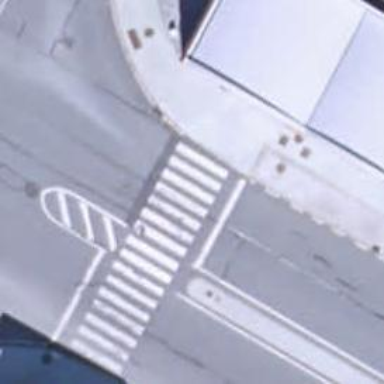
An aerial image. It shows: Marked road crossing.